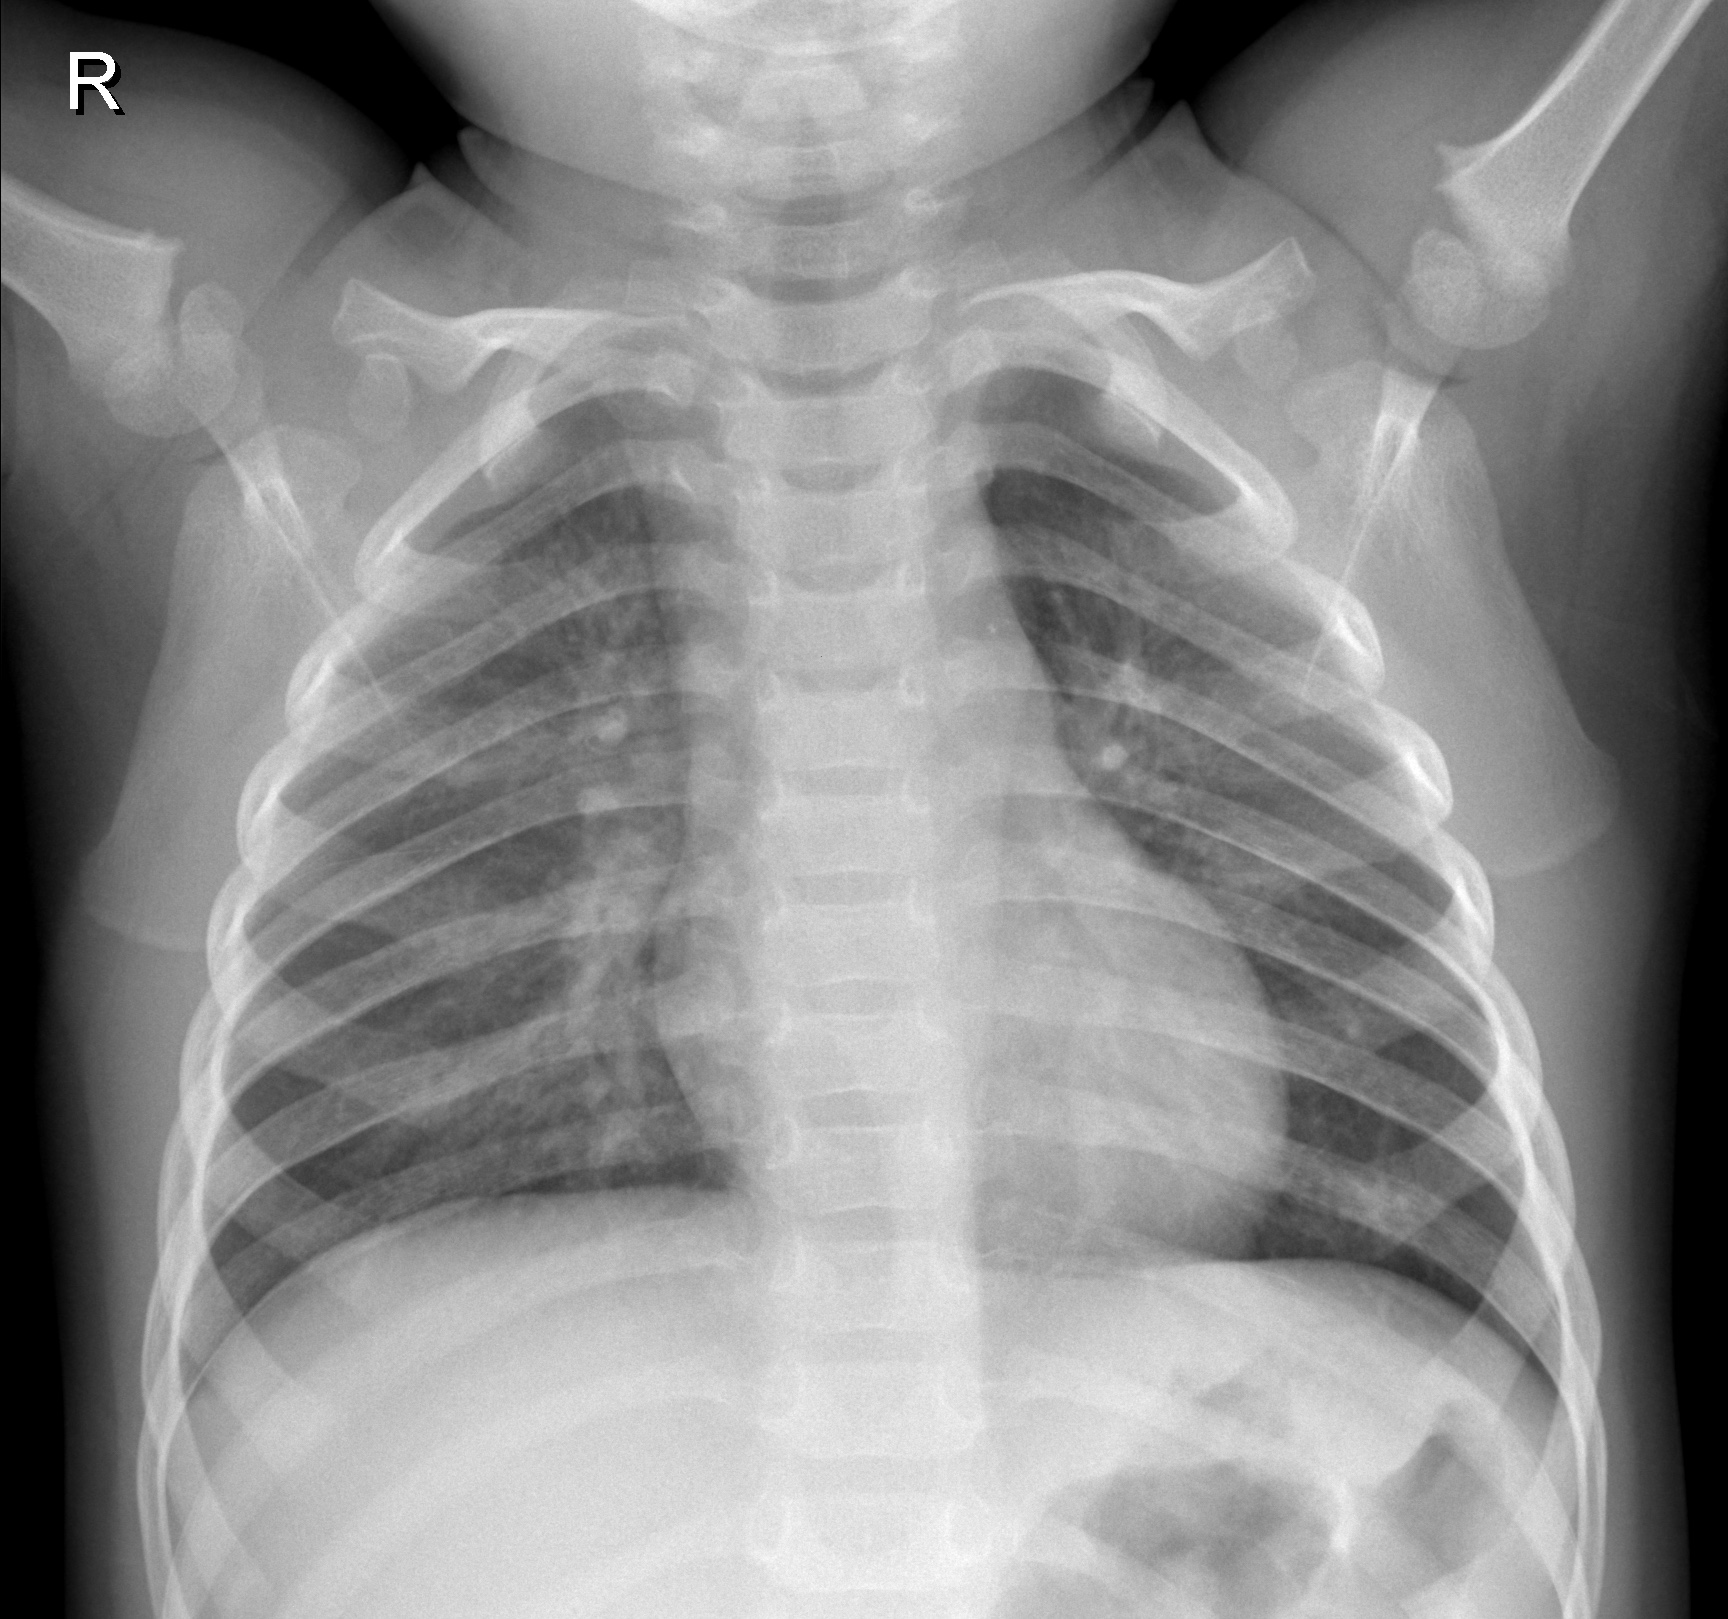
Diagnosis: NORMAL